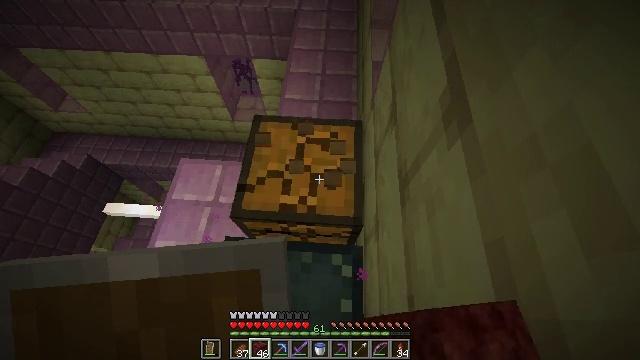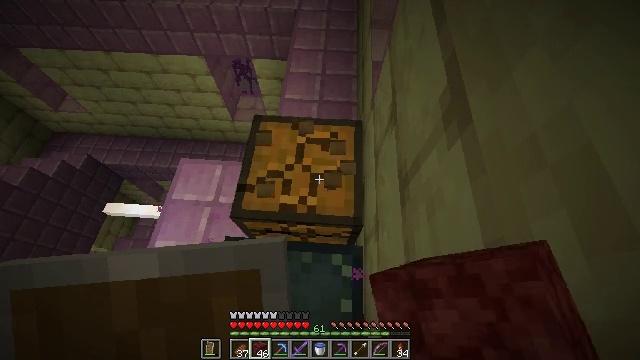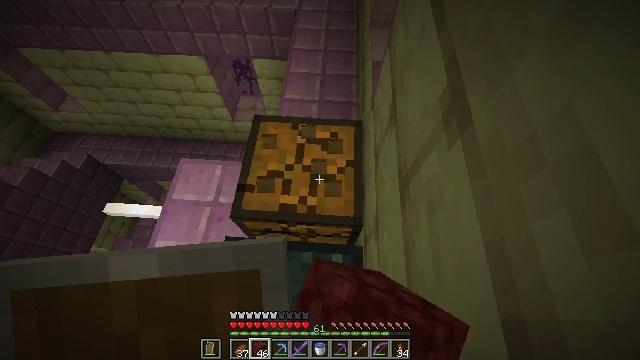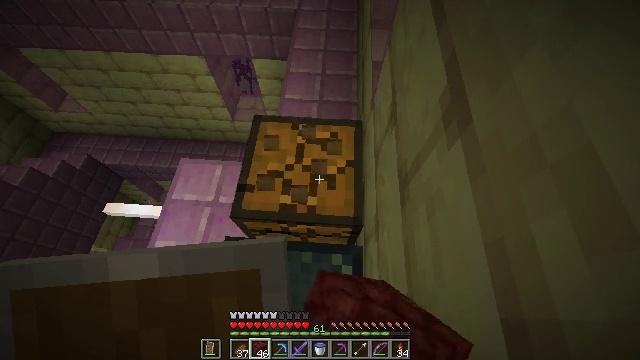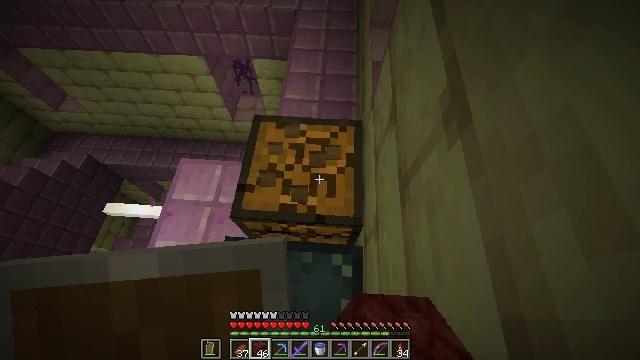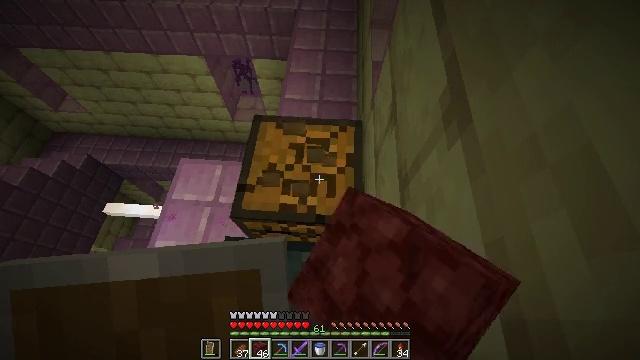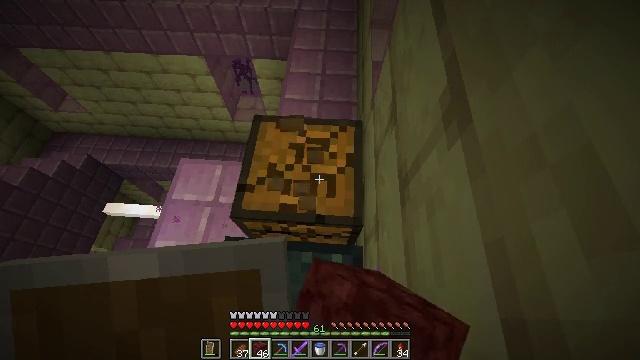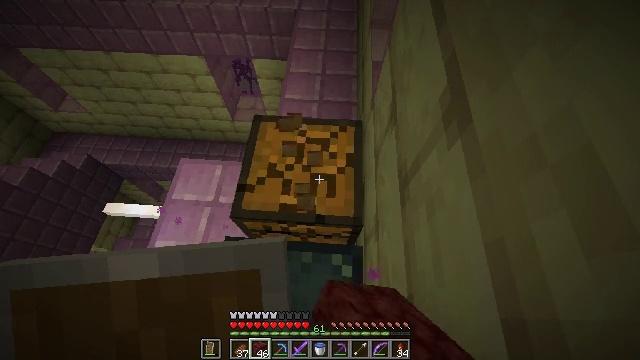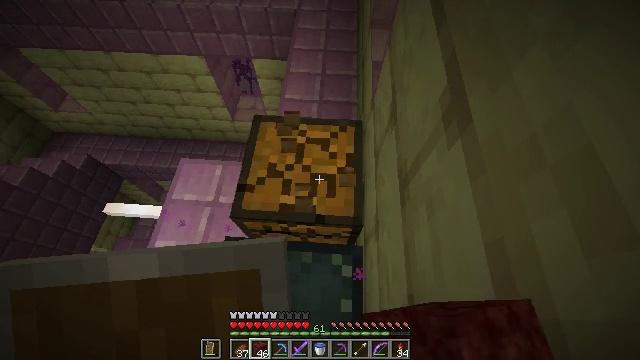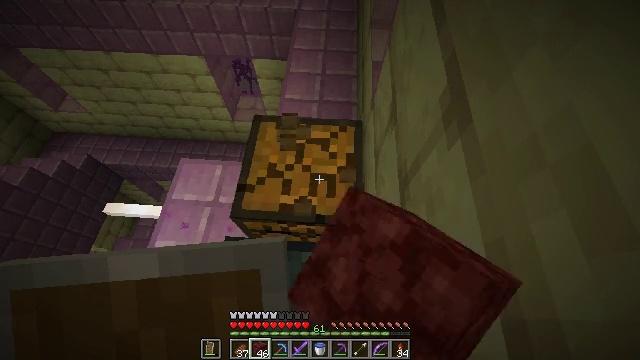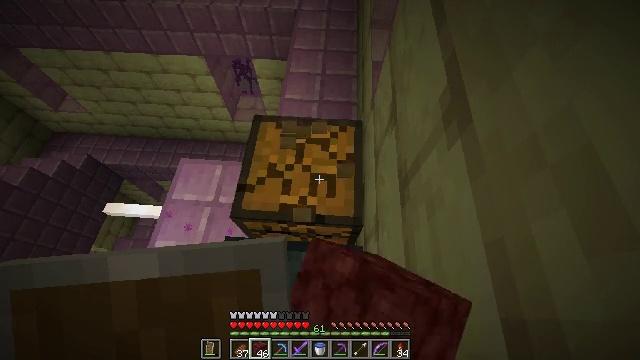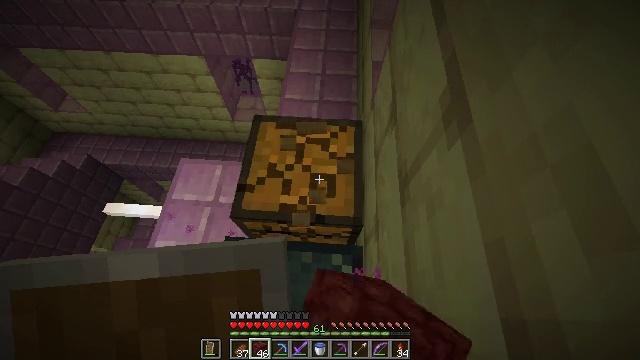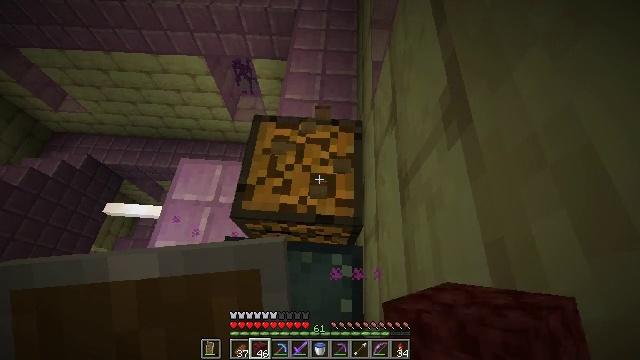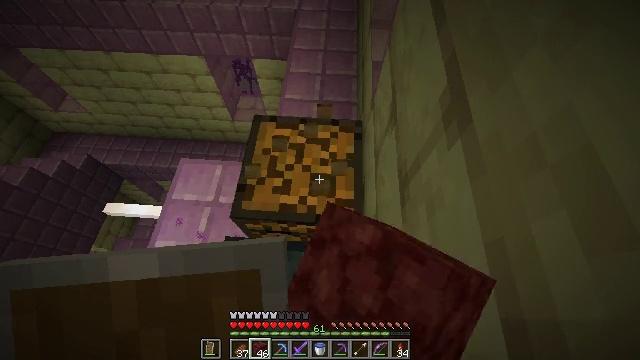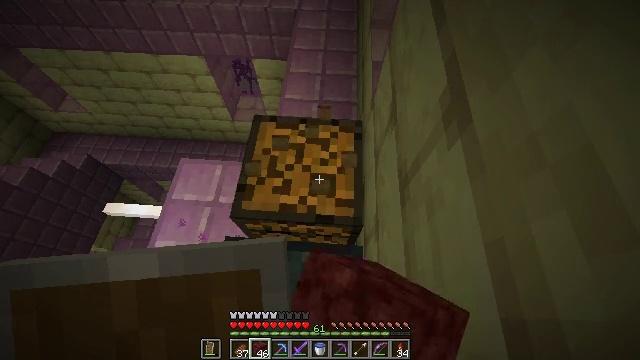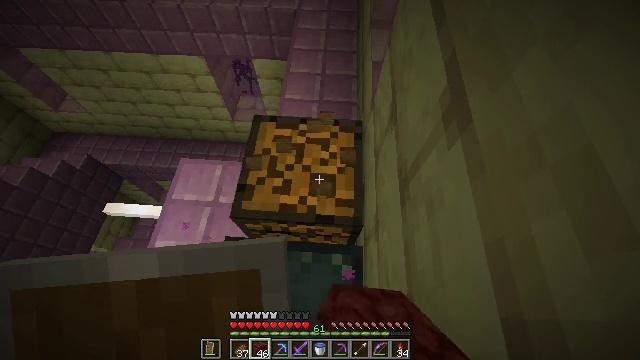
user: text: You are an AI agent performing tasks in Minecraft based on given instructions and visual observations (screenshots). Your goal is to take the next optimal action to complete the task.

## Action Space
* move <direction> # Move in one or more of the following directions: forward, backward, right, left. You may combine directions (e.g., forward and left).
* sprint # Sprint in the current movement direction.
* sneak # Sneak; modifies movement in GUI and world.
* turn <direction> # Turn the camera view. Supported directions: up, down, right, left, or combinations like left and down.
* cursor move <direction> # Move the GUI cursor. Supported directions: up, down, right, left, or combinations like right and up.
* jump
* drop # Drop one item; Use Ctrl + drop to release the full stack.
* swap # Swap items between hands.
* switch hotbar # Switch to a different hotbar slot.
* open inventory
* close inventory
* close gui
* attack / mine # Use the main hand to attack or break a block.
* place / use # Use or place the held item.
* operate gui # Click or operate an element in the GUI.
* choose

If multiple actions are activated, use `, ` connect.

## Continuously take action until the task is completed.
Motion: motion action
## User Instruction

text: Mine the chest to collect it.
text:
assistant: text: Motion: attack / mine
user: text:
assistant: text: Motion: attack / mine
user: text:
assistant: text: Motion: attack / mine
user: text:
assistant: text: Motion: attack / mine
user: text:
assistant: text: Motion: attack / mine
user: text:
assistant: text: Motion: attack / mine
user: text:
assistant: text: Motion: attack / mine
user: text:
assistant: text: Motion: attack / mine
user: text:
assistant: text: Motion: attack / mine
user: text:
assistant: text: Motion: attack / mine
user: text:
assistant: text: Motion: attack / mine
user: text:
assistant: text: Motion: attack / mine
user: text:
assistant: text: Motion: attack / mine
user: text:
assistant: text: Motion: attack / mine
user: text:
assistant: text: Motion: attack / mine
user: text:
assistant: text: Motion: attack / mine
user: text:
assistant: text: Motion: attack / mine
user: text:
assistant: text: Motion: attack / mine
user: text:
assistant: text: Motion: attack / mine
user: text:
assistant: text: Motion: attack / mine
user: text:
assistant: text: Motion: attack / mine
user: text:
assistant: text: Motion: attack / mine
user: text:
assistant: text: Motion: attack / mine
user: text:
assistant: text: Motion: attack / mine
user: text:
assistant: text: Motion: attack / mine
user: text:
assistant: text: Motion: attack / mine
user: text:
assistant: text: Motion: attack / mine
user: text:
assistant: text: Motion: attack / mine
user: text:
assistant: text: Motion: attack / mine
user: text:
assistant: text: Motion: attack / mine